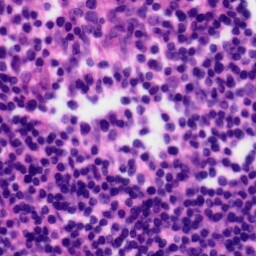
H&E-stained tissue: Tonsil